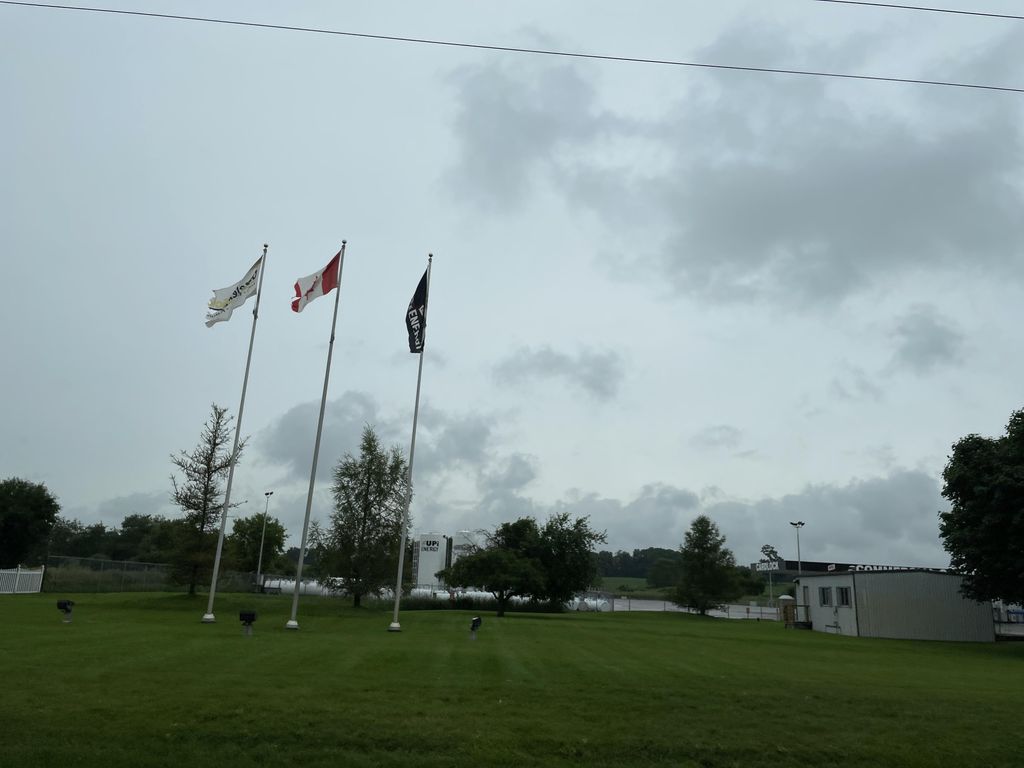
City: kitchener-waterloo